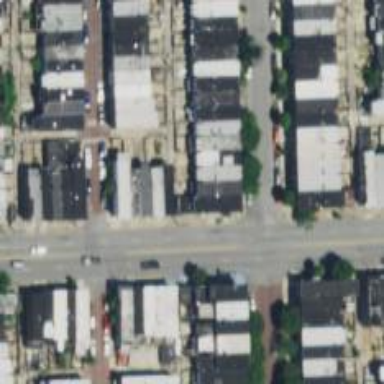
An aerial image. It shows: Alleyway designated as service road.